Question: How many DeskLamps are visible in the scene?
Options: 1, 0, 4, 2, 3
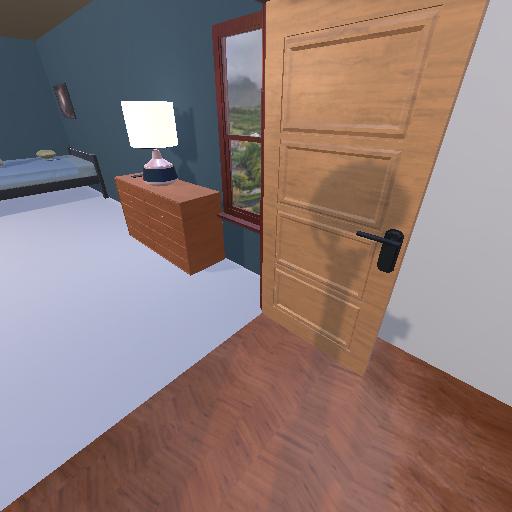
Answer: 1